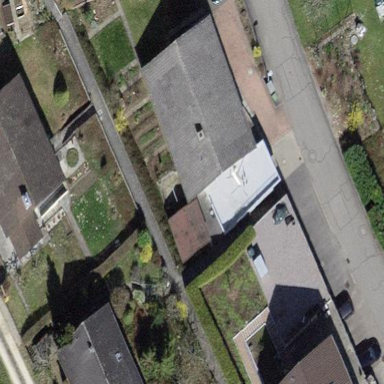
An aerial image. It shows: Building with tile roof.